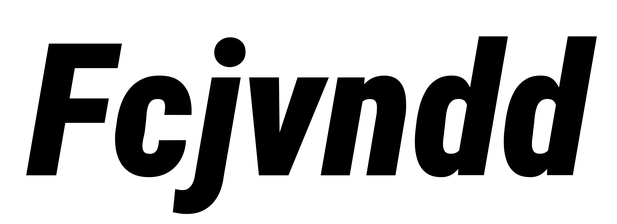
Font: Roboto-Italic_Condensed_Black_Italic